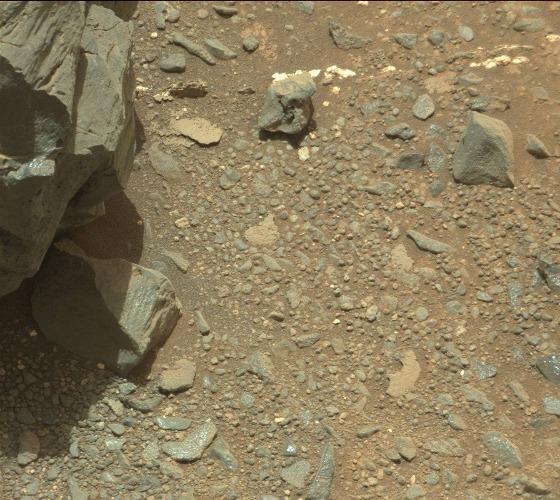
Terrain classes present: Bedrock, Gravel / Sand / Soil, Rock, Shadow